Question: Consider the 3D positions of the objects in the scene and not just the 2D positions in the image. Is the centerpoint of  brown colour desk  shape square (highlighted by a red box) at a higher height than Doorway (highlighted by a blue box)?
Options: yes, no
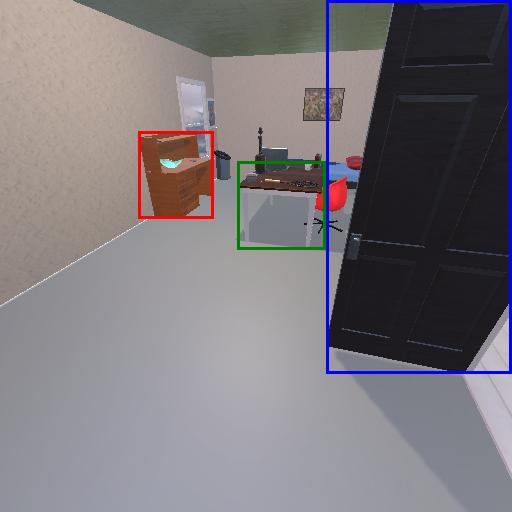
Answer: yes